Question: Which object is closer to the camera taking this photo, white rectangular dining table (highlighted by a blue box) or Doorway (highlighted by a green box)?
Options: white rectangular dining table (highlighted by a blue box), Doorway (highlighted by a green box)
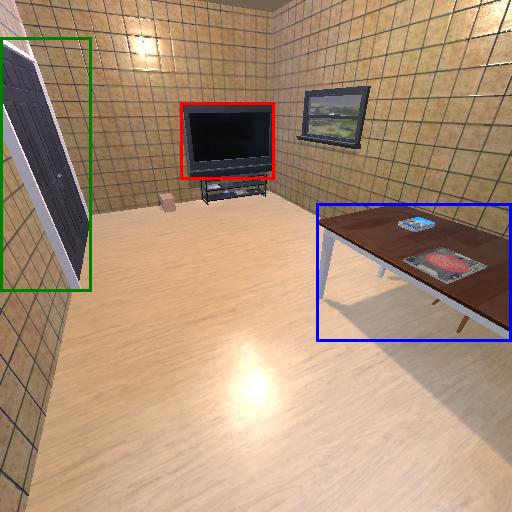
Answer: white rectangular dining table (highlighted by a blue box)